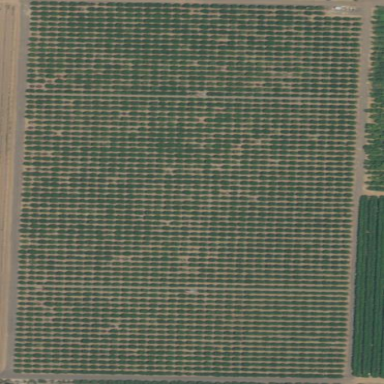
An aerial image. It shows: Orange orchard with rows of vibrant orange trees.